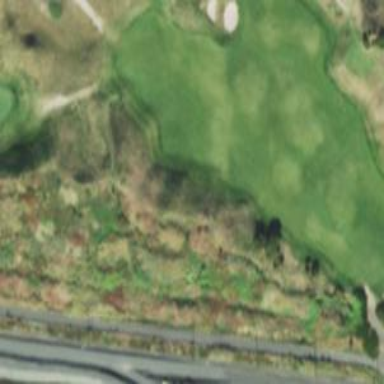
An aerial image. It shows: Rough grassy area used for golf.